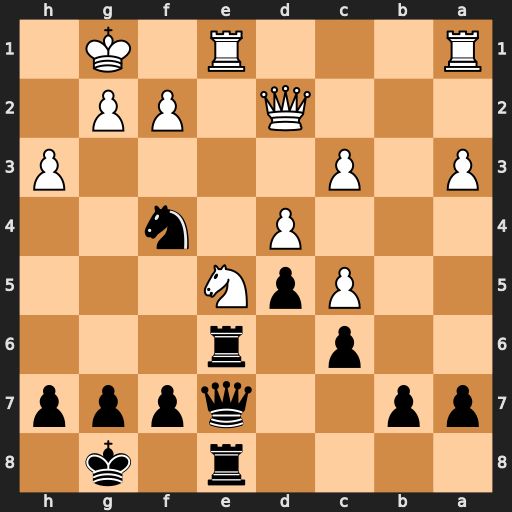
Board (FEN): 4r1k1/pp2qppp/2p1r3/2PpN3/3P1n2/P1P4P/3Q1PP1/R3R1K1
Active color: b
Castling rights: -
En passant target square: -
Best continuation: Qg5 Qxf4 Qxf4